Question: I have 3 tables.

a. salesperson(SSN, lName, startYear, deptNo)
b. trip(tripID, SSN, fromCity, toCity, departureDate, returnDate)
c. expense(tripID, accountNumber, amount)
The primary keys for each table are. SSN for the Salesperson table. TripId for the Trip table, and tripID and account number for the Expense table.
The foreign keys for each table are. deptNo for the Salesperson table. SSN in the Trip table, and tripID in the Expense Table
---
What I am trying to do:
1) Find the tripID, SSN, fromCity, tocity, departureDate, returnDate and amount for trips that exceed $2000 in expenses.
2) Find the SSN for Sales Representatives that took trips to 'CHICAGO'.
3) Find the total trip expenses incurred by the salesman with SSN = '123-45-6789'.
I did not create any of this, it is a practice assignment from school, thank you very much for the help and please don't use very technical language.
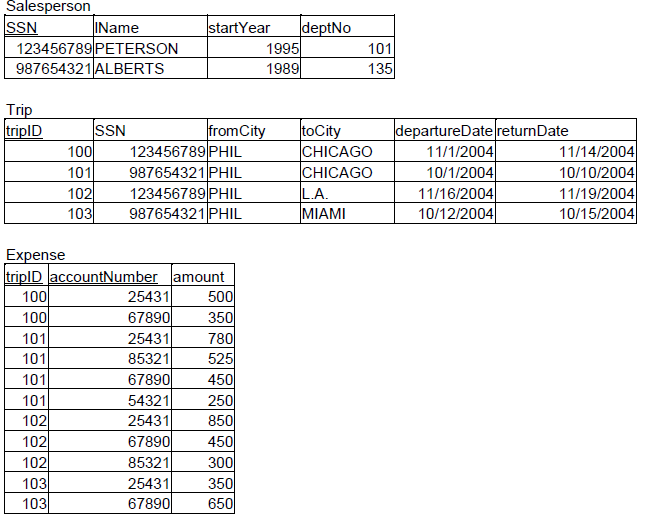
Answer: 1.
'''
SELECT tripID,SSN,fromCity,tocity,departureDate,returnDate
FROM
(SELECT Trip.tripID, Trip.SSN, Trip.fromCity, Trip.tocity, Trip.departureDate, Trip.returnDate,sum(Expense.amount) total
FROM Trip left join Expense
ON Trip.tripID = Expense.tripID
GROUP BY Trip.tripID) data
WHERE data.total>2000
'''
2.
'''
SELECT distinct SSN
FROM Trip
WHERE fromCity='Chicago'
'''
3.
'''
SELECT sum(Expense.amount) total
FROM Trip left join Expense
ON Trip.tripID = Expense.tripID
GROUP BY Trip.SSN = '123456789'
'''
You have to check these by yourself.